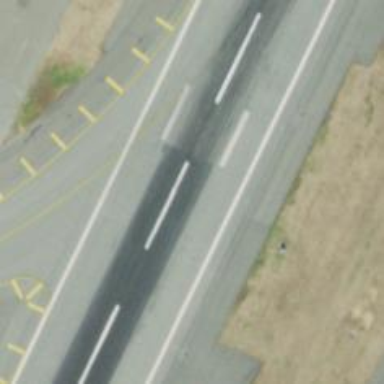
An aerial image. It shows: View of taxiway at the airport.